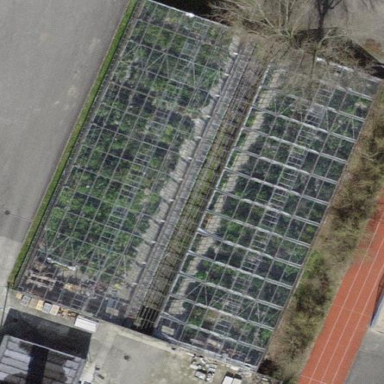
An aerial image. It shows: Greenhouse.